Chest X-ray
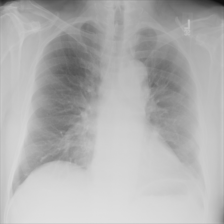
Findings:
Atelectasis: negative
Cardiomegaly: negative
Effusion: negative
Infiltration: negative
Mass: negative
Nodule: negative
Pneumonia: negative
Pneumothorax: negative
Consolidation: negative
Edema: negative
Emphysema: negative
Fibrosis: negative
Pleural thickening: negative
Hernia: negative